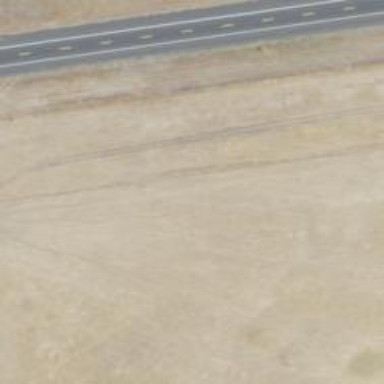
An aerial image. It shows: Abandoned road.